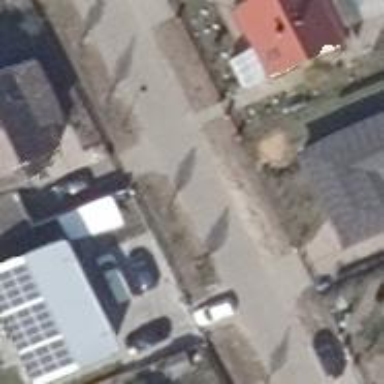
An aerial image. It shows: Footway.